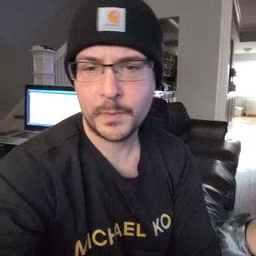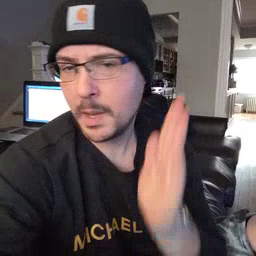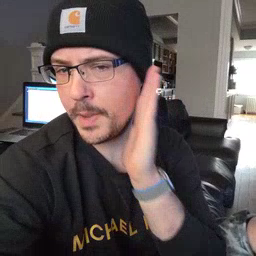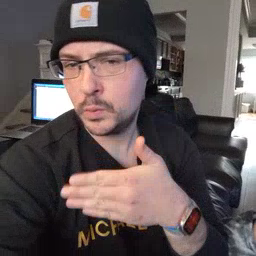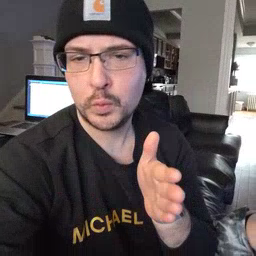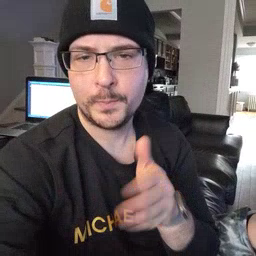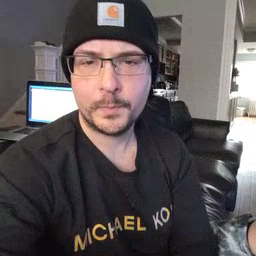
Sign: bedroom